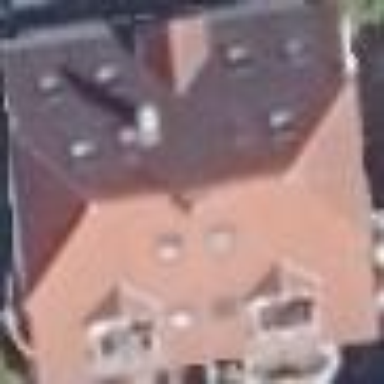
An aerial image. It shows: Building with hipped roof.